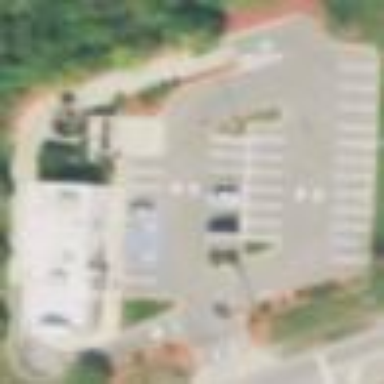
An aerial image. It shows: Retail area.